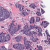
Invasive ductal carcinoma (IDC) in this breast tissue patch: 0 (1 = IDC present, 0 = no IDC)